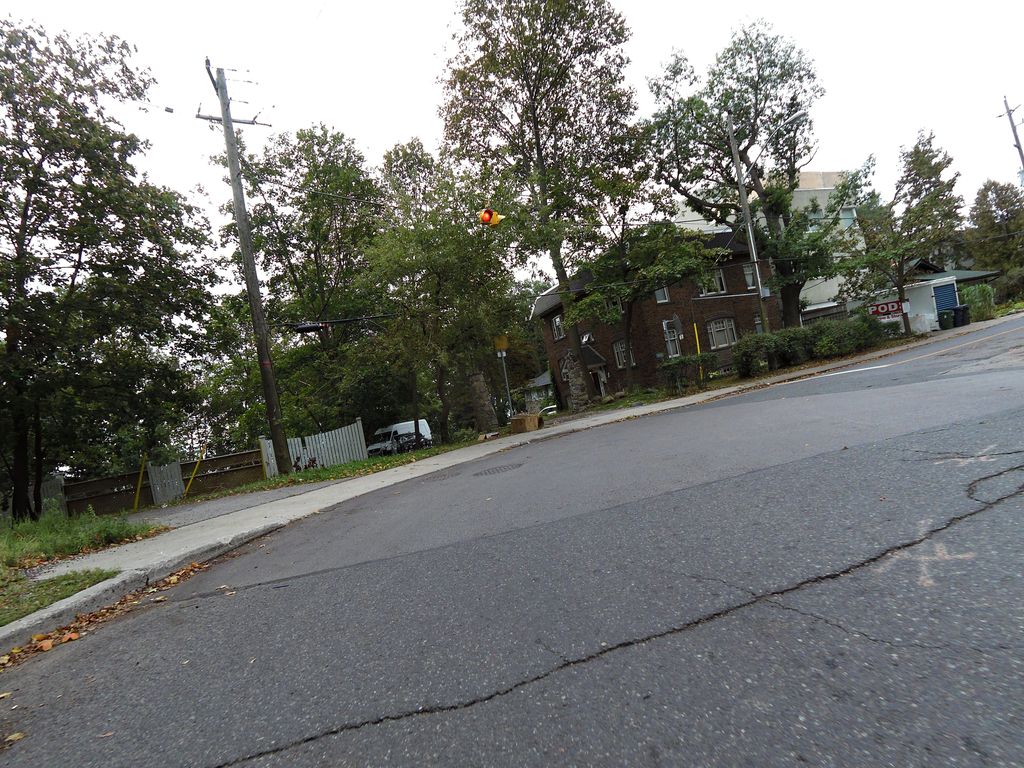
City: toronto